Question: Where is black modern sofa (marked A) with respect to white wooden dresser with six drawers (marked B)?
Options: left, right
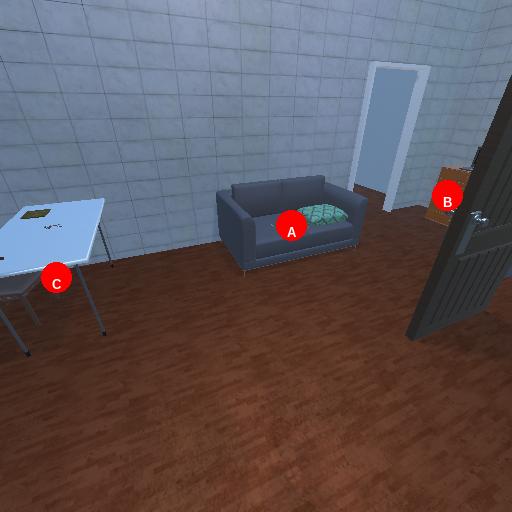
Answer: left